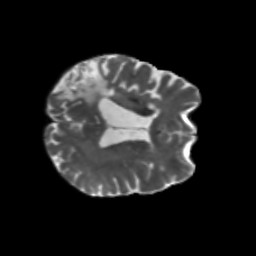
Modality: T2w
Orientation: axial
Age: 68
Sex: female
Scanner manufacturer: siemens
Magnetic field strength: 3 T
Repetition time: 5.25 s
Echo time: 0.08 s